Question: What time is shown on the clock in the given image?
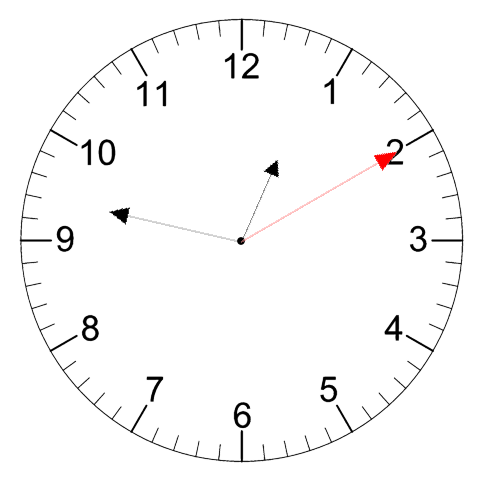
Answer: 12:47:10